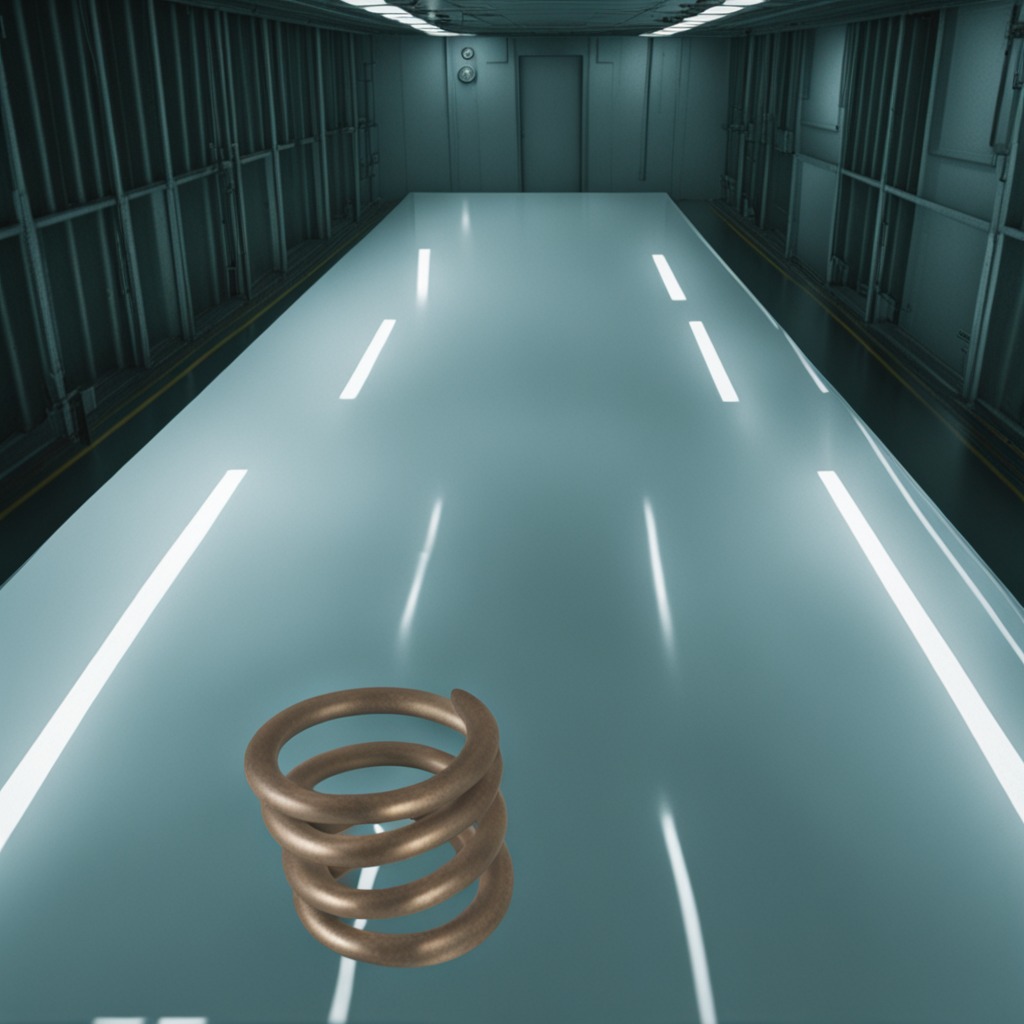
A coiled metal spring is lying on a high-gloss table in a ship maintenance bay industrial lighting.